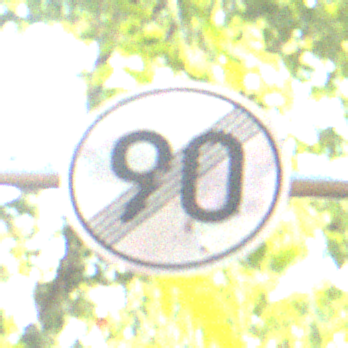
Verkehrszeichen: EndeGeschwindigkeit90
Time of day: SunriseSunset
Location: Outdoor (Suburban)
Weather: Clear
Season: NotSpecified
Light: Natural